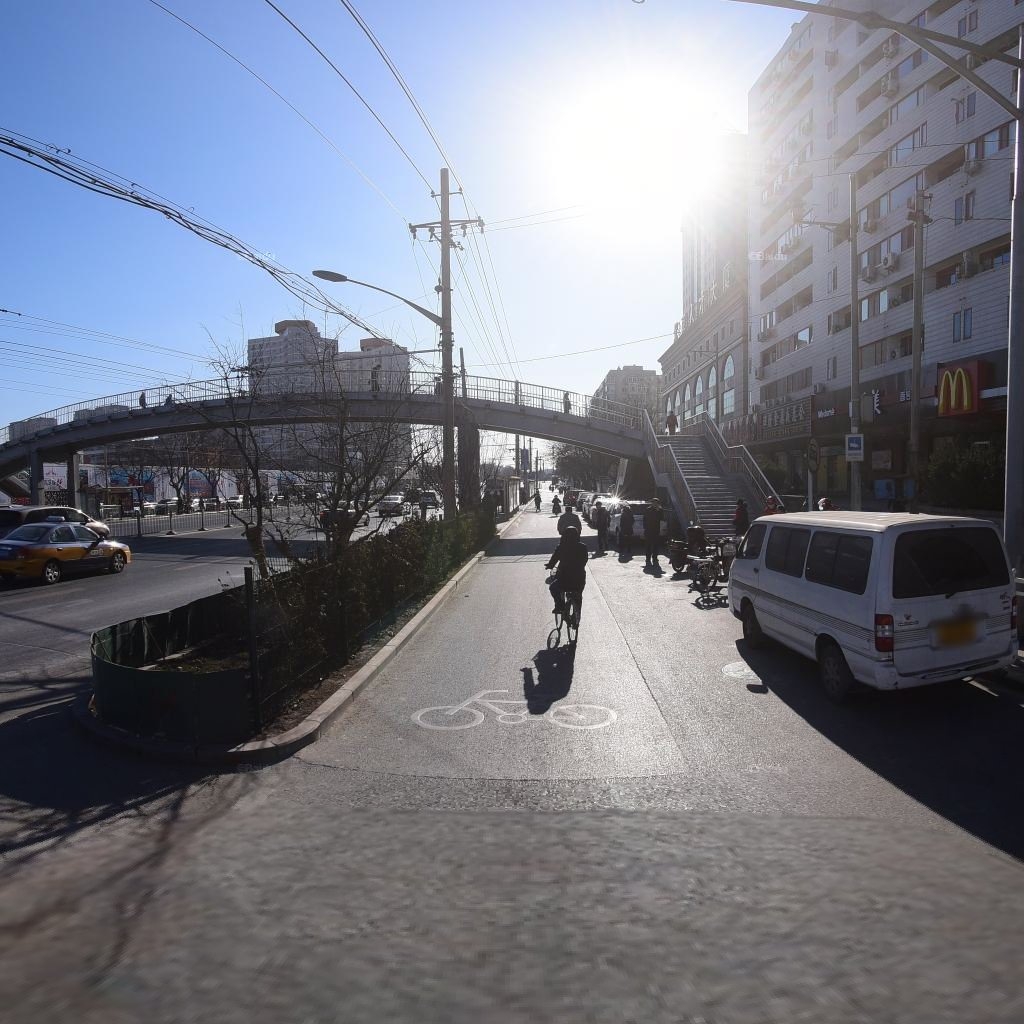
Region: Dongcheng
Road damage annotations: longitudinal crack, transverse crack, transverse crack, manhole cover